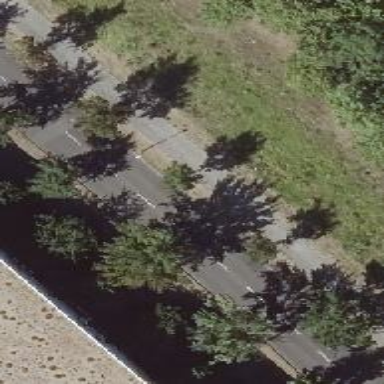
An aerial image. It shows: Avenue lined with broadleaved deciduous trees.